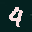
Label: 4